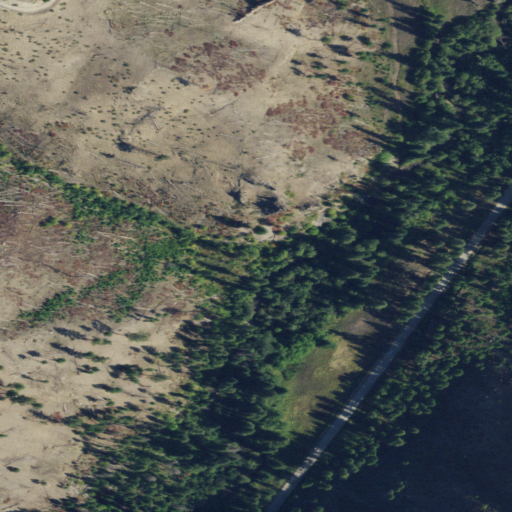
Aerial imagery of valley in Montana named Lord Draw containing shrub, evergreen forest, open development, and grassland